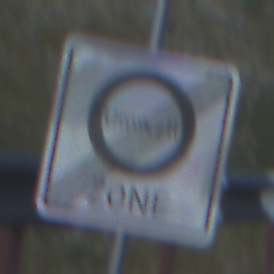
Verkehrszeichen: EndeUmweltzone
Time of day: SunriseSunset
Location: Outdoor (RoadRail)
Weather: Clear
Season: NotSpecified
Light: Natural